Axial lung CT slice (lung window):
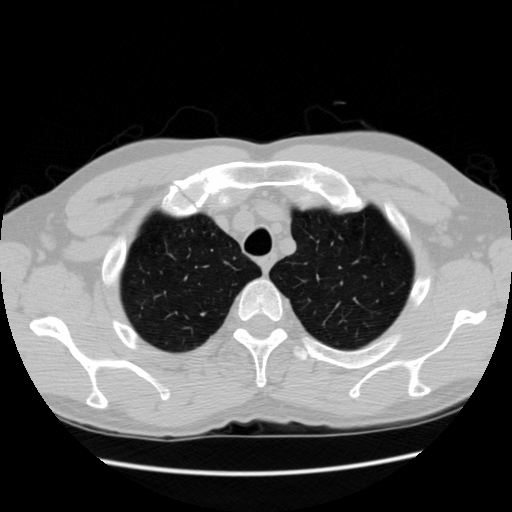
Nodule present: no